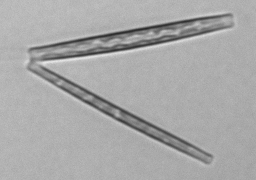
Label: Thalassionema